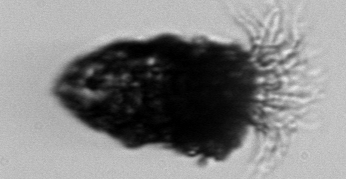
Label: Stenosemella_pacifica